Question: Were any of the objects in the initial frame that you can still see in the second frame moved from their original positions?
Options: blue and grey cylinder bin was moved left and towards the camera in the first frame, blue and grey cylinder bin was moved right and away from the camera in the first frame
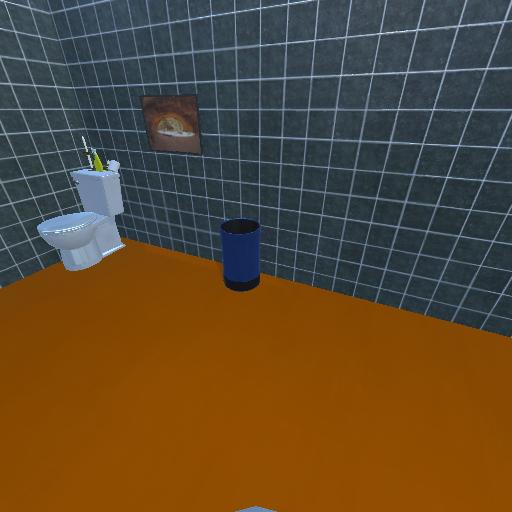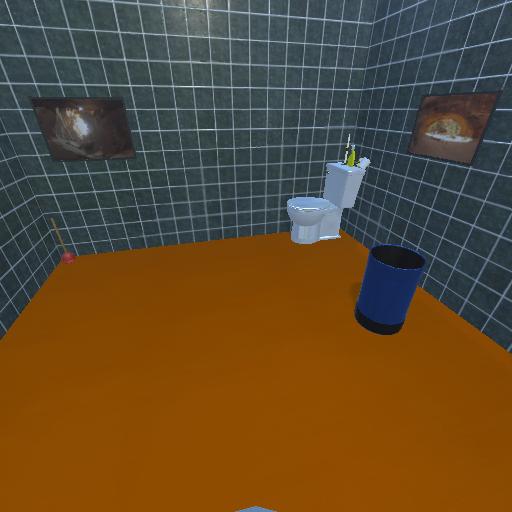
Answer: blue and grey cylinder bin was moved left and towards the camera in the first frame